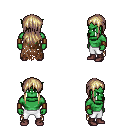
a pixel art fantasy rpg character, male body template, orc, green skin, brown tattered cape, white pants, white blonde unkempt hairstyle, leather bracers, maroon shoes, four views (front, back, left, right), 2x2 character sprite sheet, small pixel art, hard edges, no anti-aliasing